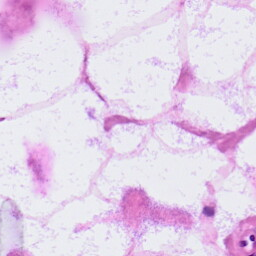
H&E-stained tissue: LymphNode